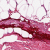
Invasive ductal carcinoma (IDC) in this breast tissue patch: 0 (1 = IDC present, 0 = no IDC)